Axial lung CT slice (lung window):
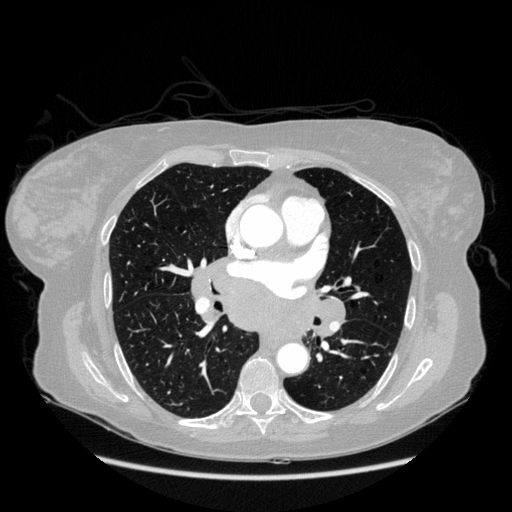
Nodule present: no